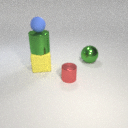
small red metal cylinder to the left of large green metal sphere